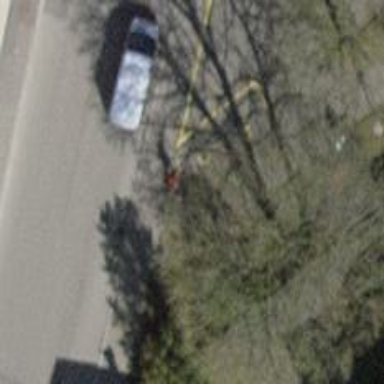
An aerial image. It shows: Disabled parking space.